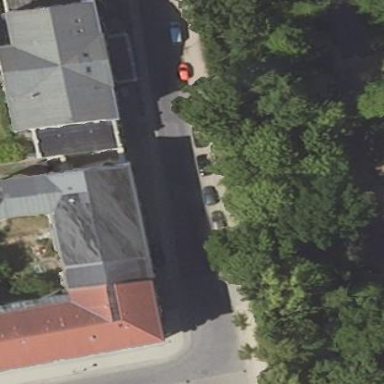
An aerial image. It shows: Image showing building with apartments.